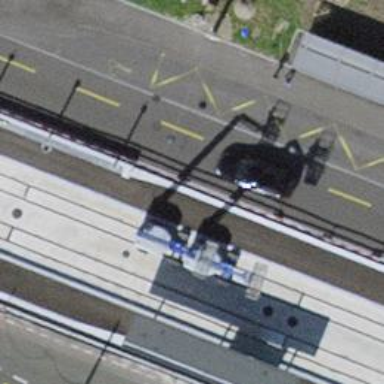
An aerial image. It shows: Public transport stop position.